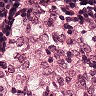
Metastatic tissue present: no